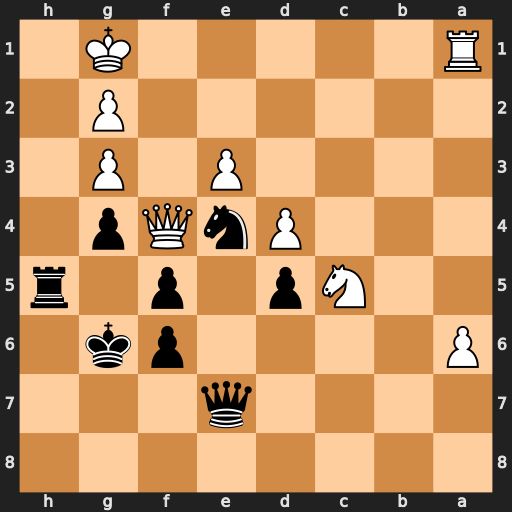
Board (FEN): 8/4q3/P4pk1/2Np1p1r/3PnQp1/4P1P1/6P1/R5K1
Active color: b
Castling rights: -
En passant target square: -
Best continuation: Qh7 Nxe4 Rh1+ Kf2 Rxa1